Current action and preconditions to check: trajectory_clear

Your task: For each precondition in the list above, predict whether it will hold at this action.

Consider the current scene as observed from the mobile robot's camera, and analyze the predicted future states of all dynamic agents (e.g., people, animals, vehicles, or any moving entities) within the NEXT SECOND.

IMPORTANT: Only answer "very likely" if you are absolutely certain—based on strong, clear evidence—that a dynamic agent will violate the precondition in the predicted future state. Do NOT answer "very likely" for unlikely, ambiguous, or low-probability risks.

Ask yourself for each precondition: Is there a high probability, with clear and convincing evidence, that the predicted future states of any dynamic agent will interfere with the predicted future state of the currently executing action within the NEXT SECOND, causing that precondition to fail?

Assess the risk level based on these predictions. Use "likely" or "very likely" if motions create a clear risk of interference.

Use "neutral" or "improbable" if agents are nearby but their predicted paths are clearly diverging or non-conflicting.

Failure Risk Categories: "very improbable", "improbable", "neutral", "likely", "very likely"

Answer Format: Output ONLY the probability_of_failure value from these categories: "very improbable", "improbable", "neutral", "likely", "very likely"

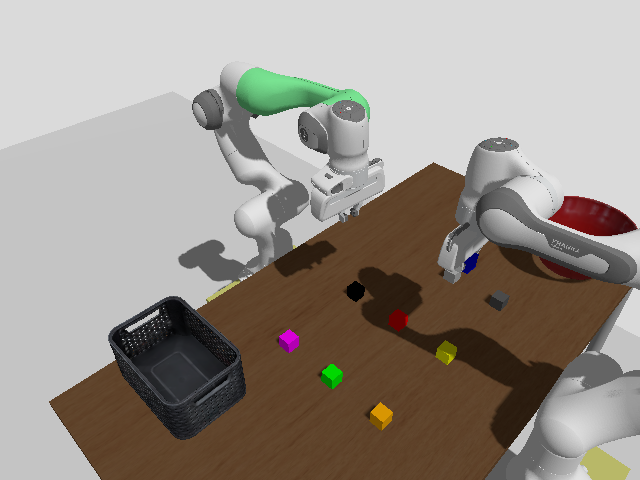

Answer: very improbable